三年级 · 度量几何学
小红家和小明家在一条直线上, 小红家离学校 400 米, 小明家离学校 800 米, 小红家和小明家相距（）。
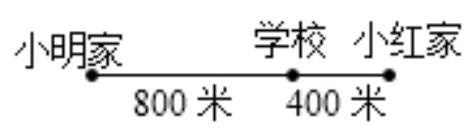
A. 400 米
B. 1200 米
C. 400 米或 1200 米
答案: C
解析: $\mathrm{C}$

【分析】如果小红家和小明家在学校的同一侧, 如图:

距 $(800-400=400)$ 米。如果小红家和小明家在学校的两侧, 如图:

小红家和小明家相距 $(800+400=1200)$ 米。

【详解】小红家和小明家可能相距 400 米, 也可能相距 1200 米。

故答案为: $\mathrm{C}$

【点睛】画图整理已知条件, 能使题目一目了然, 是解决问题的好策略。